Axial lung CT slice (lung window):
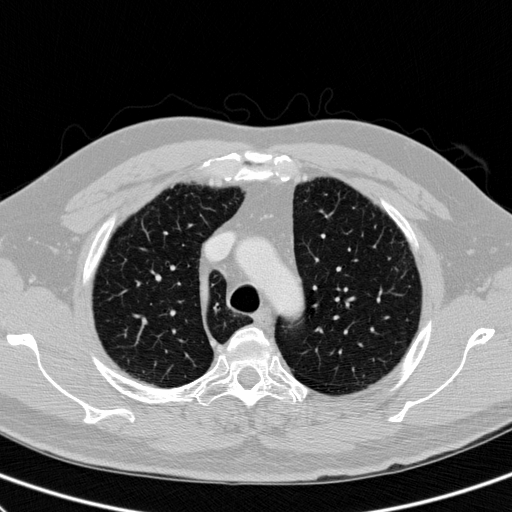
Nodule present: no